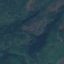
Land use / land cover: Forest